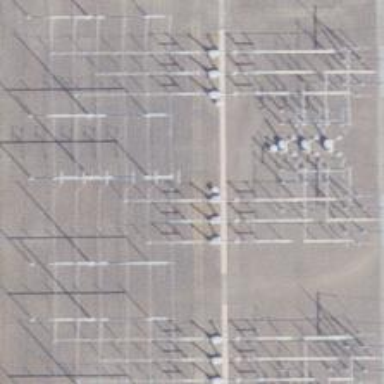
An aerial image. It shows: Switch for power supply.